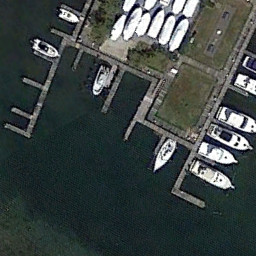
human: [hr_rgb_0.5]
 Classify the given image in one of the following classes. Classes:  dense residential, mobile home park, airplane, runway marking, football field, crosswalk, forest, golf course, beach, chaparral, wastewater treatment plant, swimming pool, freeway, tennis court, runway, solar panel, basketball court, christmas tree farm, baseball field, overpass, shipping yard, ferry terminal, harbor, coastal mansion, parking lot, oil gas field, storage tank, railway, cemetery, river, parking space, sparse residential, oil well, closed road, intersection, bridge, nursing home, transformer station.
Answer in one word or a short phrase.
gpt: ferry terminal